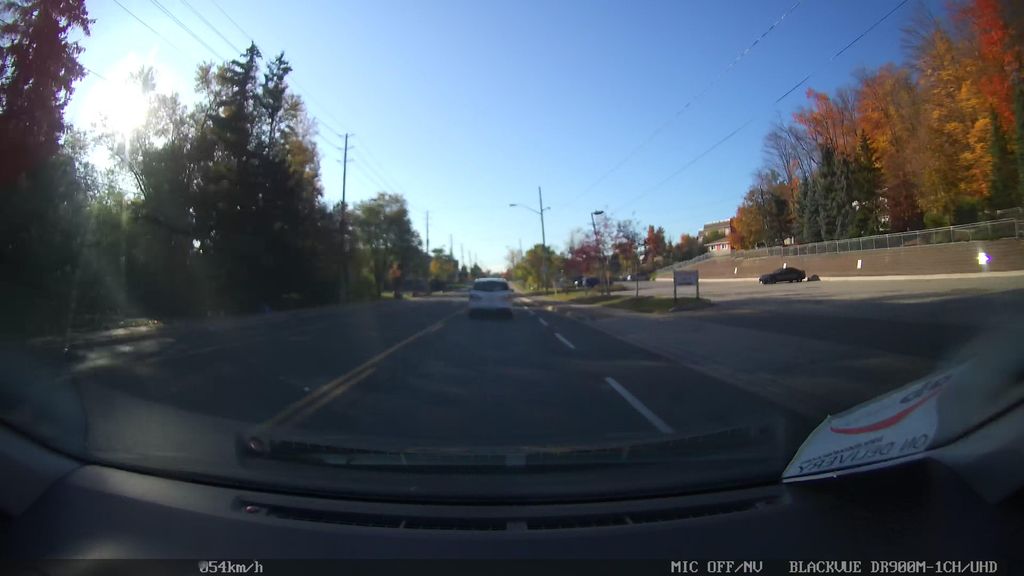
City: toronto